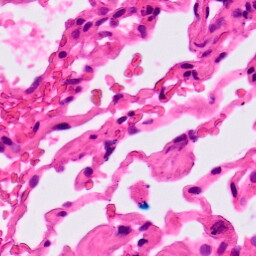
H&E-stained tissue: Lung